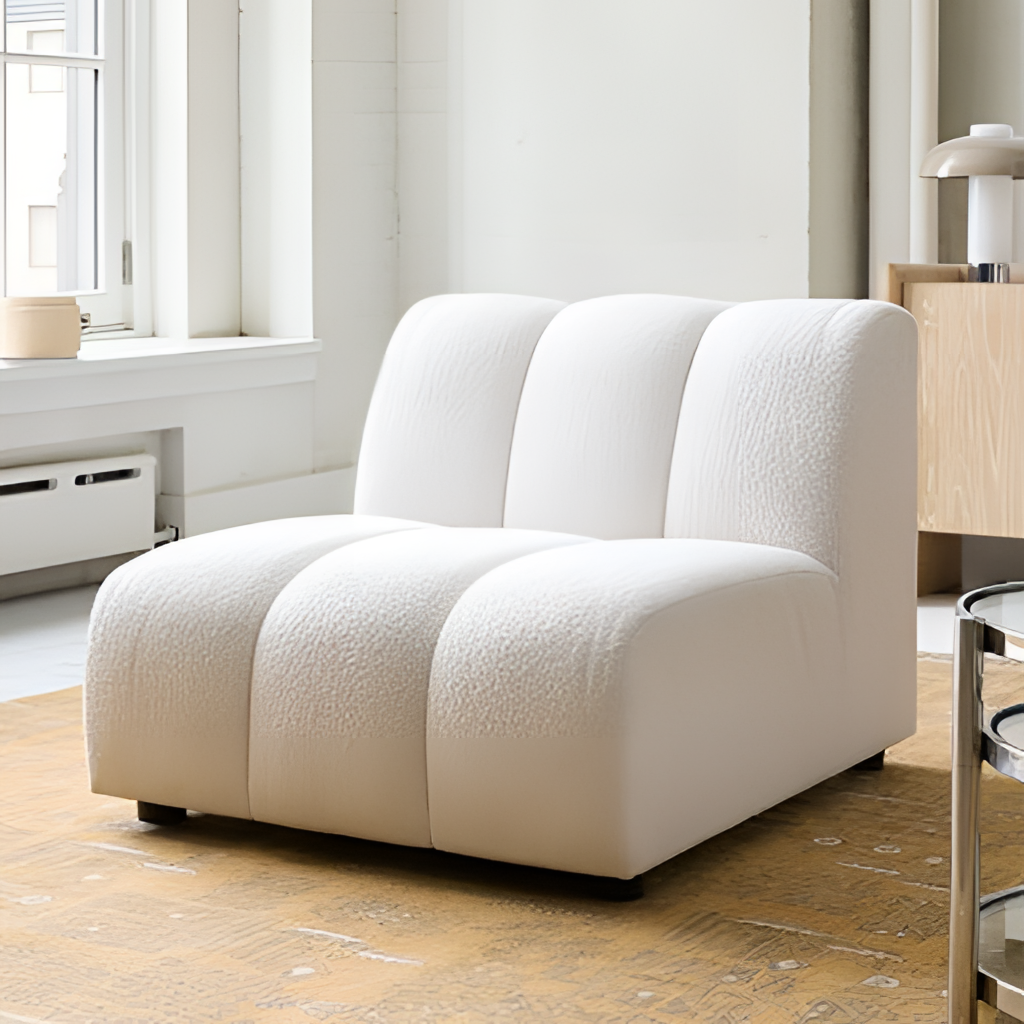
fabric chair, living room, contemporary, paint wallpaper, with solid pattern, brown wood flooring, with distressed pattern